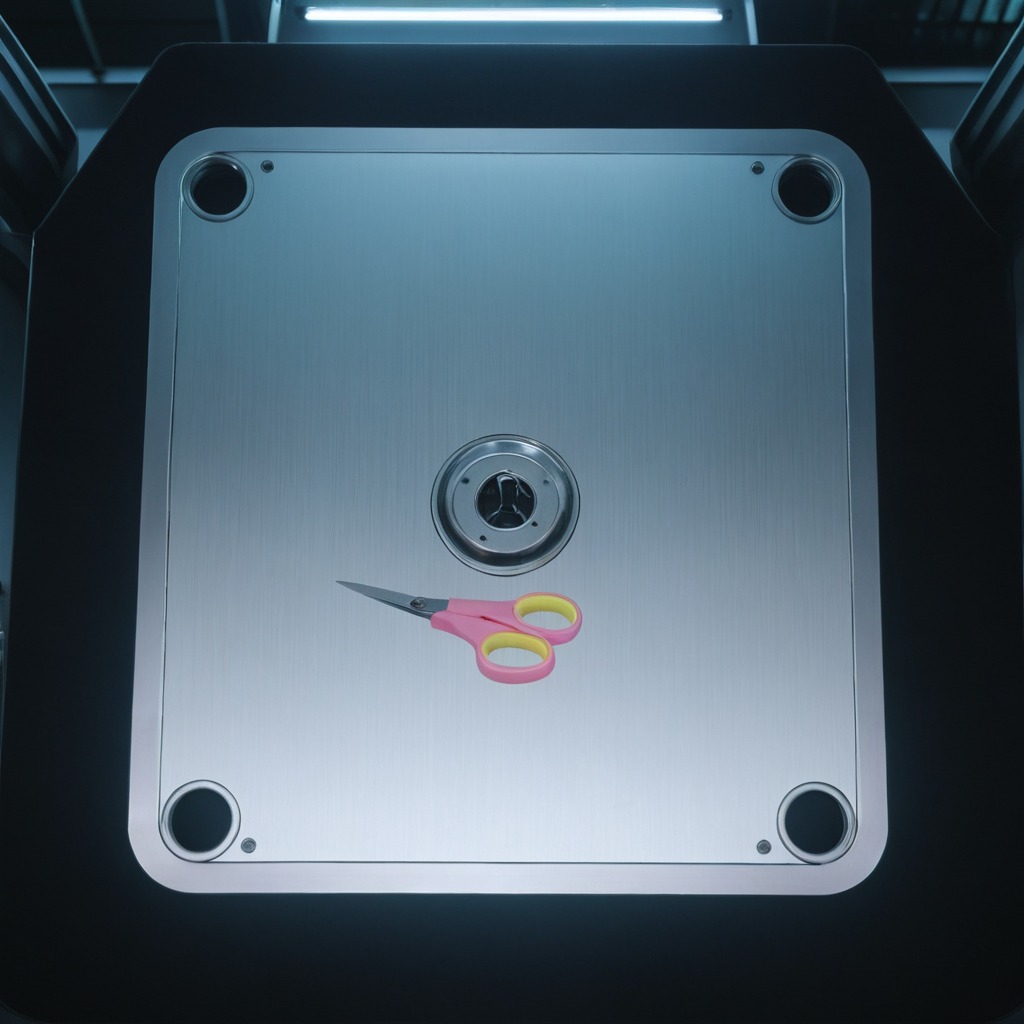
A scissor lying on a metal table in a machine shop under fluorescent lights